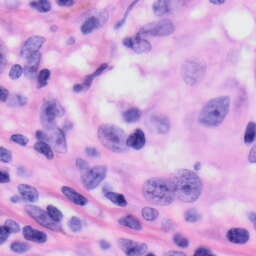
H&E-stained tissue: Skin